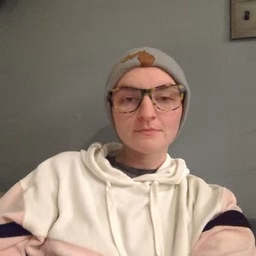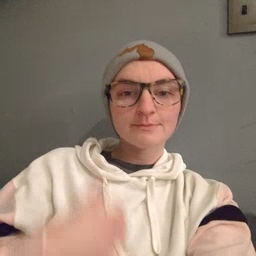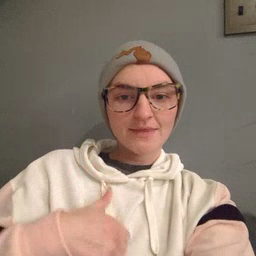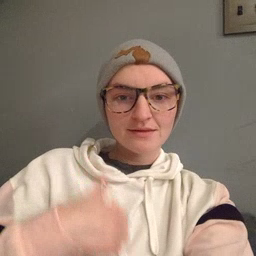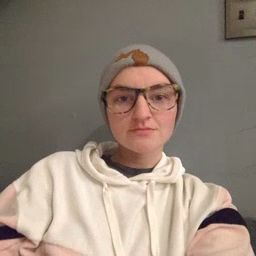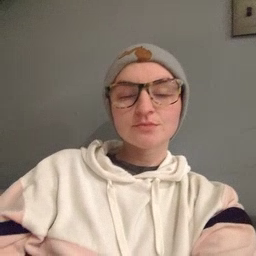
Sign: bath